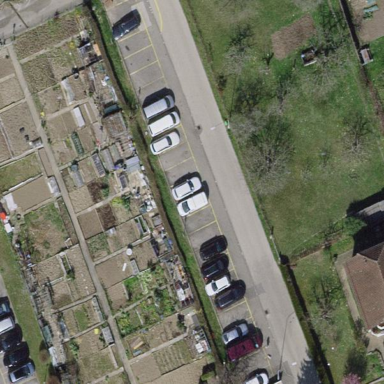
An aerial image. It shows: Area designated for allotments.